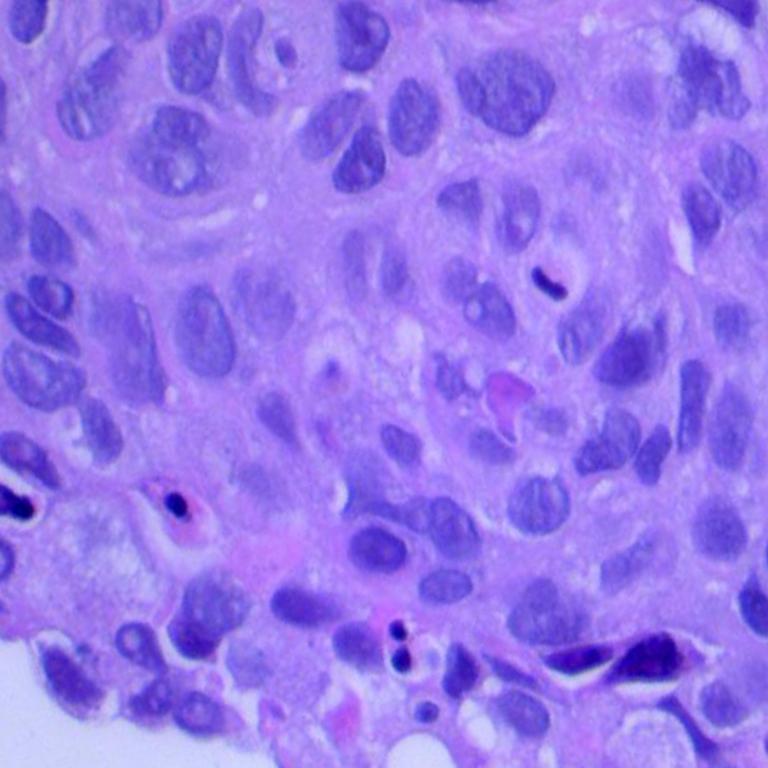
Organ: lung
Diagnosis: squamous carcinomas